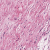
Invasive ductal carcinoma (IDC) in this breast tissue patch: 0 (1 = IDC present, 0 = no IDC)